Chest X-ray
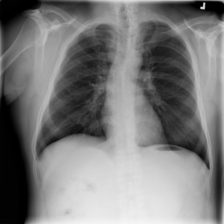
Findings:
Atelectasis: negative
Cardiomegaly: negative
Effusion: negative
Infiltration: negative
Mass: negative
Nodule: negative
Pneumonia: negative
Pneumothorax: negative
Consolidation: negative
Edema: negative
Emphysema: negative
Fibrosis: negative
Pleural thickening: negative
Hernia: negative